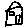
Label: house